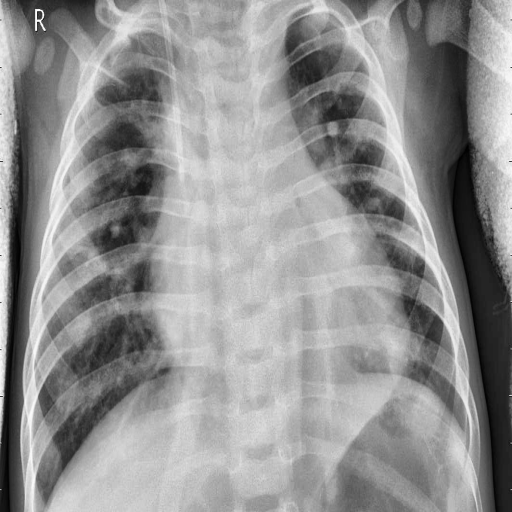
Finding: PNEUMONIA